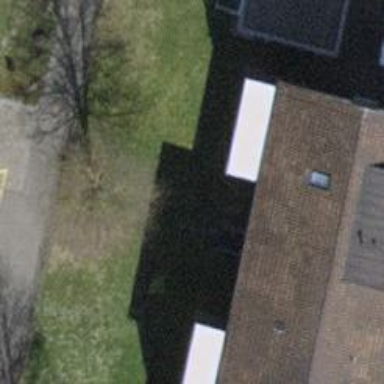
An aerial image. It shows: Building with tiled roof.